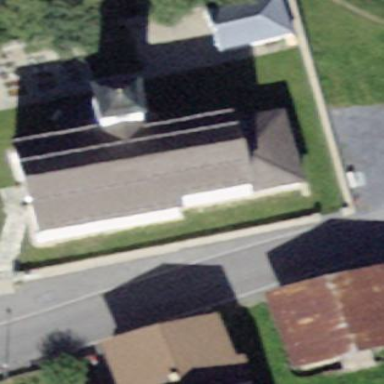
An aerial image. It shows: Church which is place of worship.